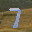
Label: 7